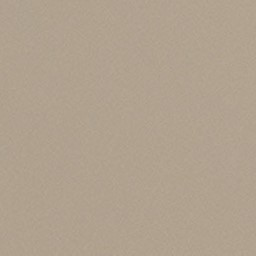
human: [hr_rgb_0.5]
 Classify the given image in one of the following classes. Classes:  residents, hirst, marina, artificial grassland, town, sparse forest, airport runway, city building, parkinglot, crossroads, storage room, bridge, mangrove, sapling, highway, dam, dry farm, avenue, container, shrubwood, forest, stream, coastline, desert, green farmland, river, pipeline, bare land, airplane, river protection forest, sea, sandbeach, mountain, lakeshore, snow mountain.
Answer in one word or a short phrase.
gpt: desert